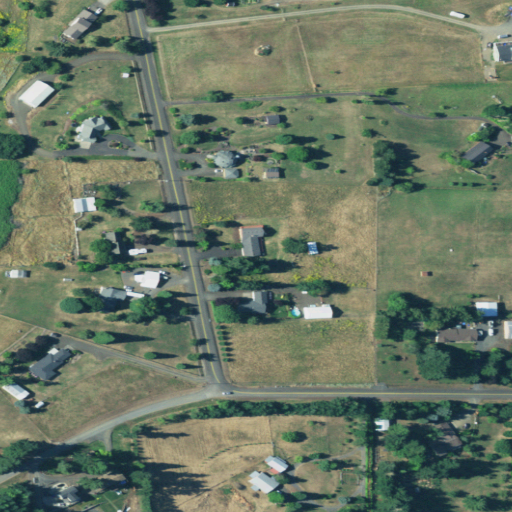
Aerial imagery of mountain in Oregon named Powell Hills containing pasture, low intensity development, open development, and medium intensity development